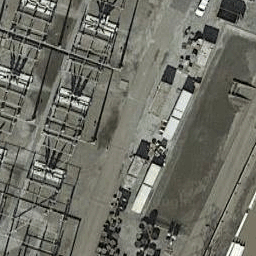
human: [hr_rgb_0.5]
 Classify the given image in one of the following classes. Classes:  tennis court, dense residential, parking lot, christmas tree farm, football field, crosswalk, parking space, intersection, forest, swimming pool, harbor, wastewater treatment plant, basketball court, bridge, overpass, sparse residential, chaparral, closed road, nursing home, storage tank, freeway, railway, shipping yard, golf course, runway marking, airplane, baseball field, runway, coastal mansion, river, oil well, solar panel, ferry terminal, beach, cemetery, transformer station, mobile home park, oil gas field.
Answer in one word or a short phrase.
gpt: transformer station